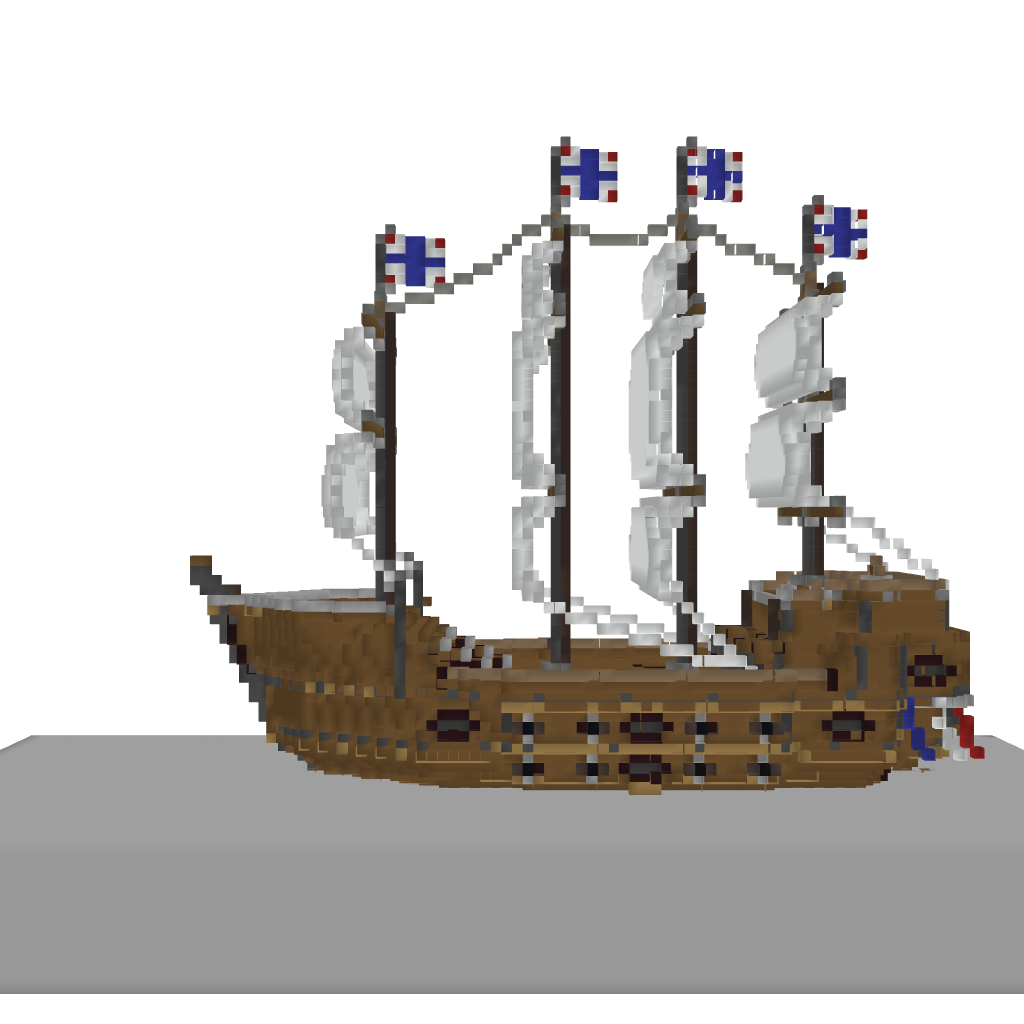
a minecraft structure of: Creative Temper's Trading Ship